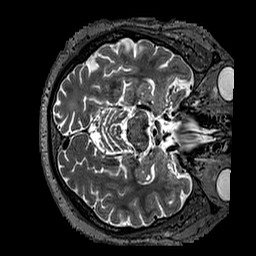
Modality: T2w
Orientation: axial
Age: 66
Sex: male
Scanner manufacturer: siemens
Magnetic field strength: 3 T
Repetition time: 3.2 s
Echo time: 0.567 s